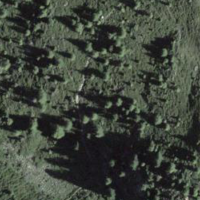
EUNIS habitat code: 26
Species observed at this site:
Gypaetus barbatus